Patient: sex M, age 64
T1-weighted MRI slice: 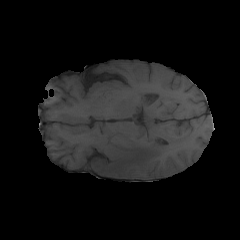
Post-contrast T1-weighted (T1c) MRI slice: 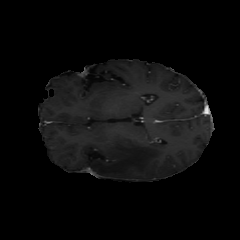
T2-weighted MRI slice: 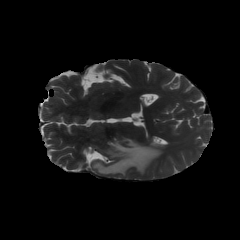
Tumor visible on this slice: yes
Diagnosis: Glioblastoma, IDH-wildtype
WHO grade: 4